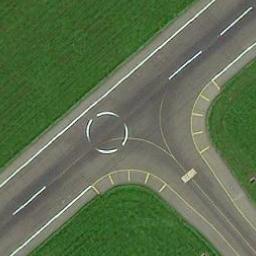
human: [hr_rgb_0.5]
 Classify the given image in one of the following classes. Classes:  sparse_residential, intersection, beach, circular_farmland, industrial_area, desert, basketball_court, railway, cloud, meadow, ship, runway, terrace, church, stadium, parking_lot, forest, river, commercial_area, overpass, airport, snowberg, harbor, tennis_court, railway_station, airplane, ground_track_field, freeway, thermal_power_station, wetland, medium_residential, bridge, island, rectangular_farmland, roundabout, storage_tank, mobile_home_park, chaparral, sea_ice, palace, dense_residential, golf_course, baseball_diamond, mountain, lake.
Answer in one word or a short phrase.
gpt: runway